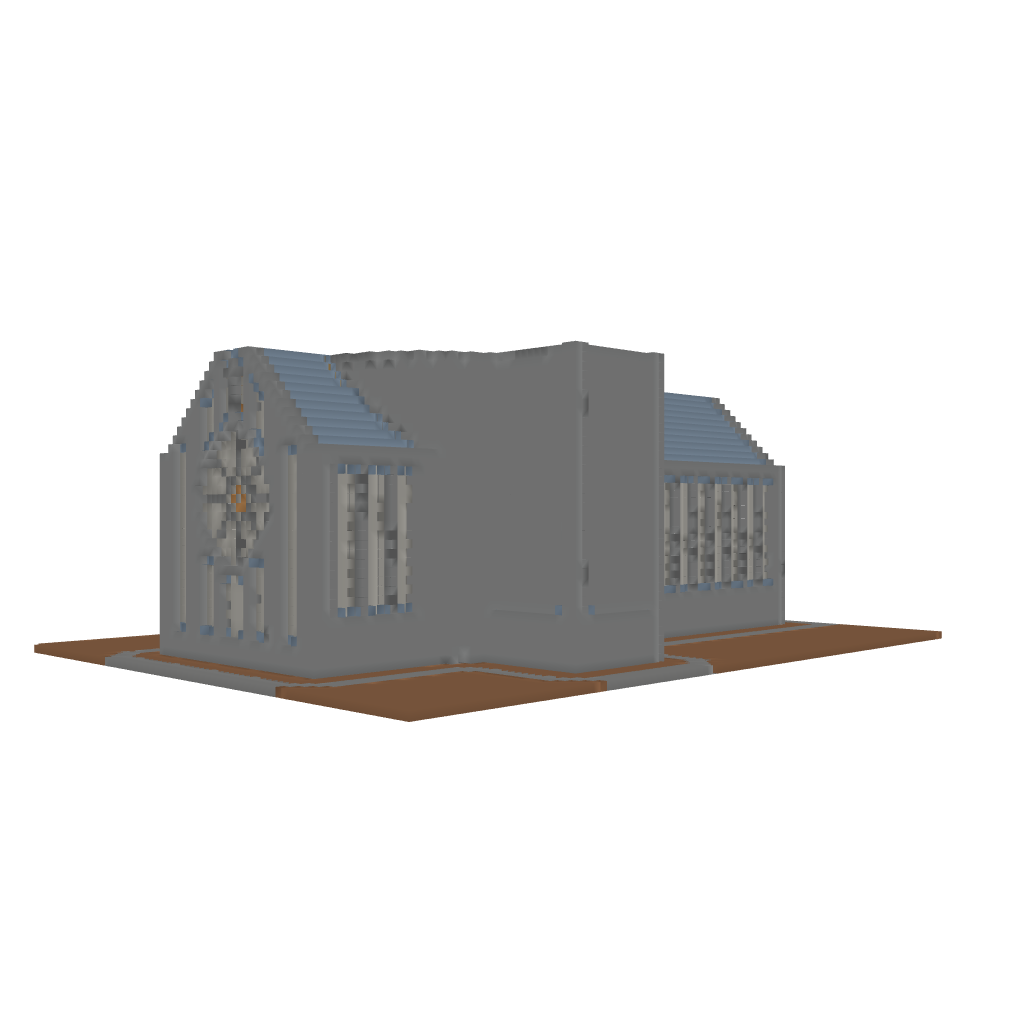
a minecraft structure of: cathedral 3